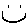
Label: smiley face